Question: So I have an image with a 32 Bit depth, but when I make it into a blob for my SQLite database, and read it out again with the following code it only has a 24 bit depth (the quality is lower, i want it to be the same quality). How do I get it to be 32 Bit depth? :
'''
DatabaseHandler db = new DatabaseHandler(camera.this);
List<Database> contacts = db.getAllContacts();
for (Database contact : contacts) {
BitmapFactory.Options bmpFactoryOptions = new BitmapFactory.Options();
bmpFactoryOptions.inPreferredConfig = Bitmap.Config.ARGB_8888;
//bmpFactoryOptions.inScaled = false;
bmpFactoryOptions.outHeight = 240;
bmpFactoryOptions.outWidth = 320;
// decodes the blob back into a bitmap
byte[] blob = contact.getMP();
ByteArrayInputStream inputStream = new ByteArrayInputStream(blob);
Bitmap bitmap = BitmapFactory.decodeStream(inputStream);
Bitmap scalen = Bitmap.createScaledBitmap(bitmap, 320, 240, false);
'''
The Encode source is
'''
Bitmap image15 = BitmapFactory.decodeResource(getResources(),R.drawable.wolverineklein);
// convert bitmap to byte
ByteArrayOutputStream stream = new ByteArrayOutputStream();
image15.compress(Bitmap.CompressFormat.JPEG, 100, stream);
byte imageInByte1[] = stream.toByteArray();
'''

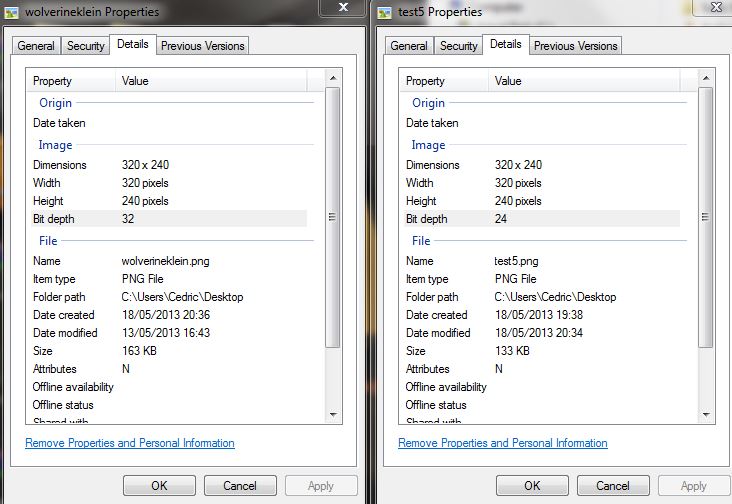
Answer: There is no such thing as 24 bits depth on Android. A Bitmap can either be, 8 bits (ALPHA 8 format translucency only or null config for paletted formats), 16 bits (565 RGB format without translucency or 4444 RGBA format with translucency) or 32 bits (8888 RGBA format with translucency.)
: This just means you don't have an alpha channel. Colors are encoded using 24 bits in both cases.